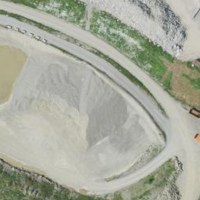
EUNIS habitat code: 56
Species observed at this site:
Cydonia oblonga